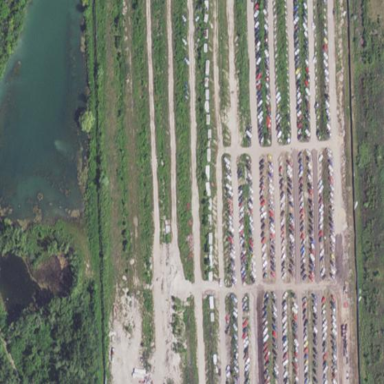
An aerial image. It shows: Industrial area designated as auto wrecker yard.